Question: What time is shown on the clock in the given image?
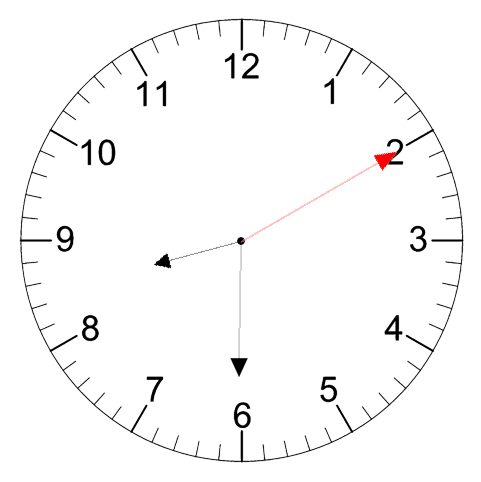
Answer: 08:30:10